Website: slack
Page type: billing-address
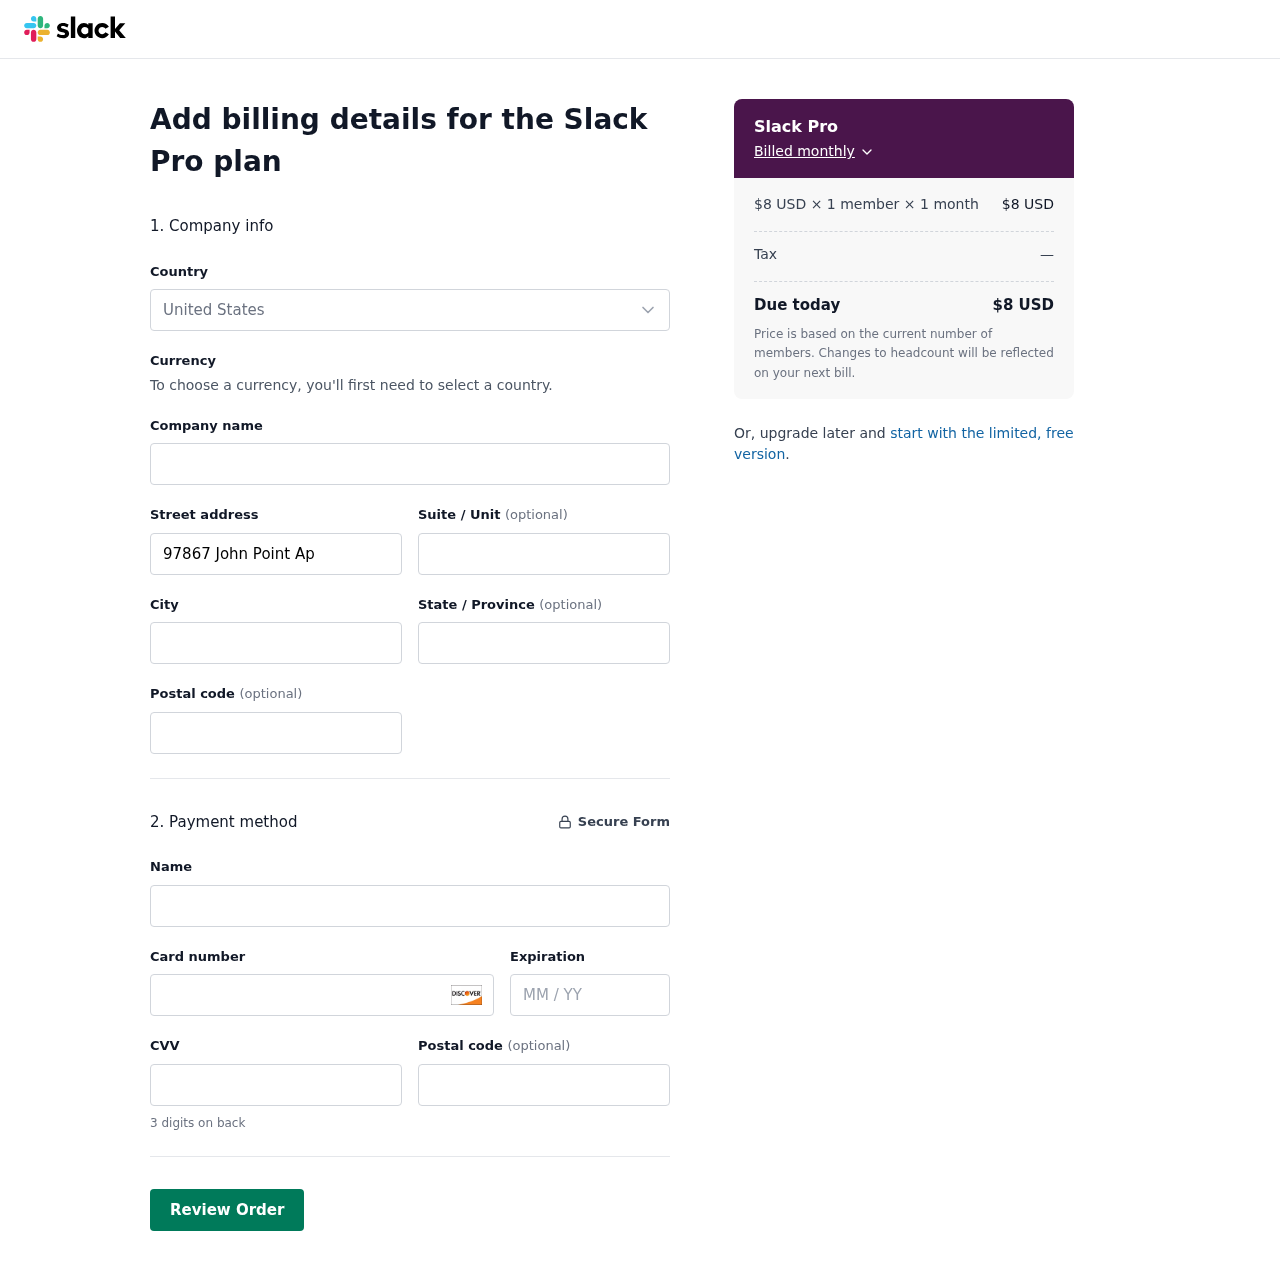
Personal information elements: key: PII_CARD_CVV
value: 016
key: PII_CARD_EXPIRY
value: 08/26
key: PII_CARD_NUMBER
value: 6011 6668 9129 1041
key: PII_CITY
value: Port Angelaport
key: PII_COUNTRY
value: United States
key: PII_FULLNAME
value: Chelsea Griffin
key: PII_POSTCODE
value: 88331
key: PII_POSTCODE2
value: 20414
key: PII_STATE
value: Nevada
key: PII_STREET
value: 97867 John Point Apt. 175
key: PII_STREET2
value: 781 Thompson Villages
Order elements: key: ORDER_PLAN_PRICE
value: $8 USD
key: ORDER_NUM_MEMBERS
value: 1 member
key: ORDER_NUM_MONTHS
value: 1 month
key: ORDER_SUBTOTAL
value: $8 USD
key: ORDER_TAX
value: —
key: ORDER_TOTAL
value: $8 USD